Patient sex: F
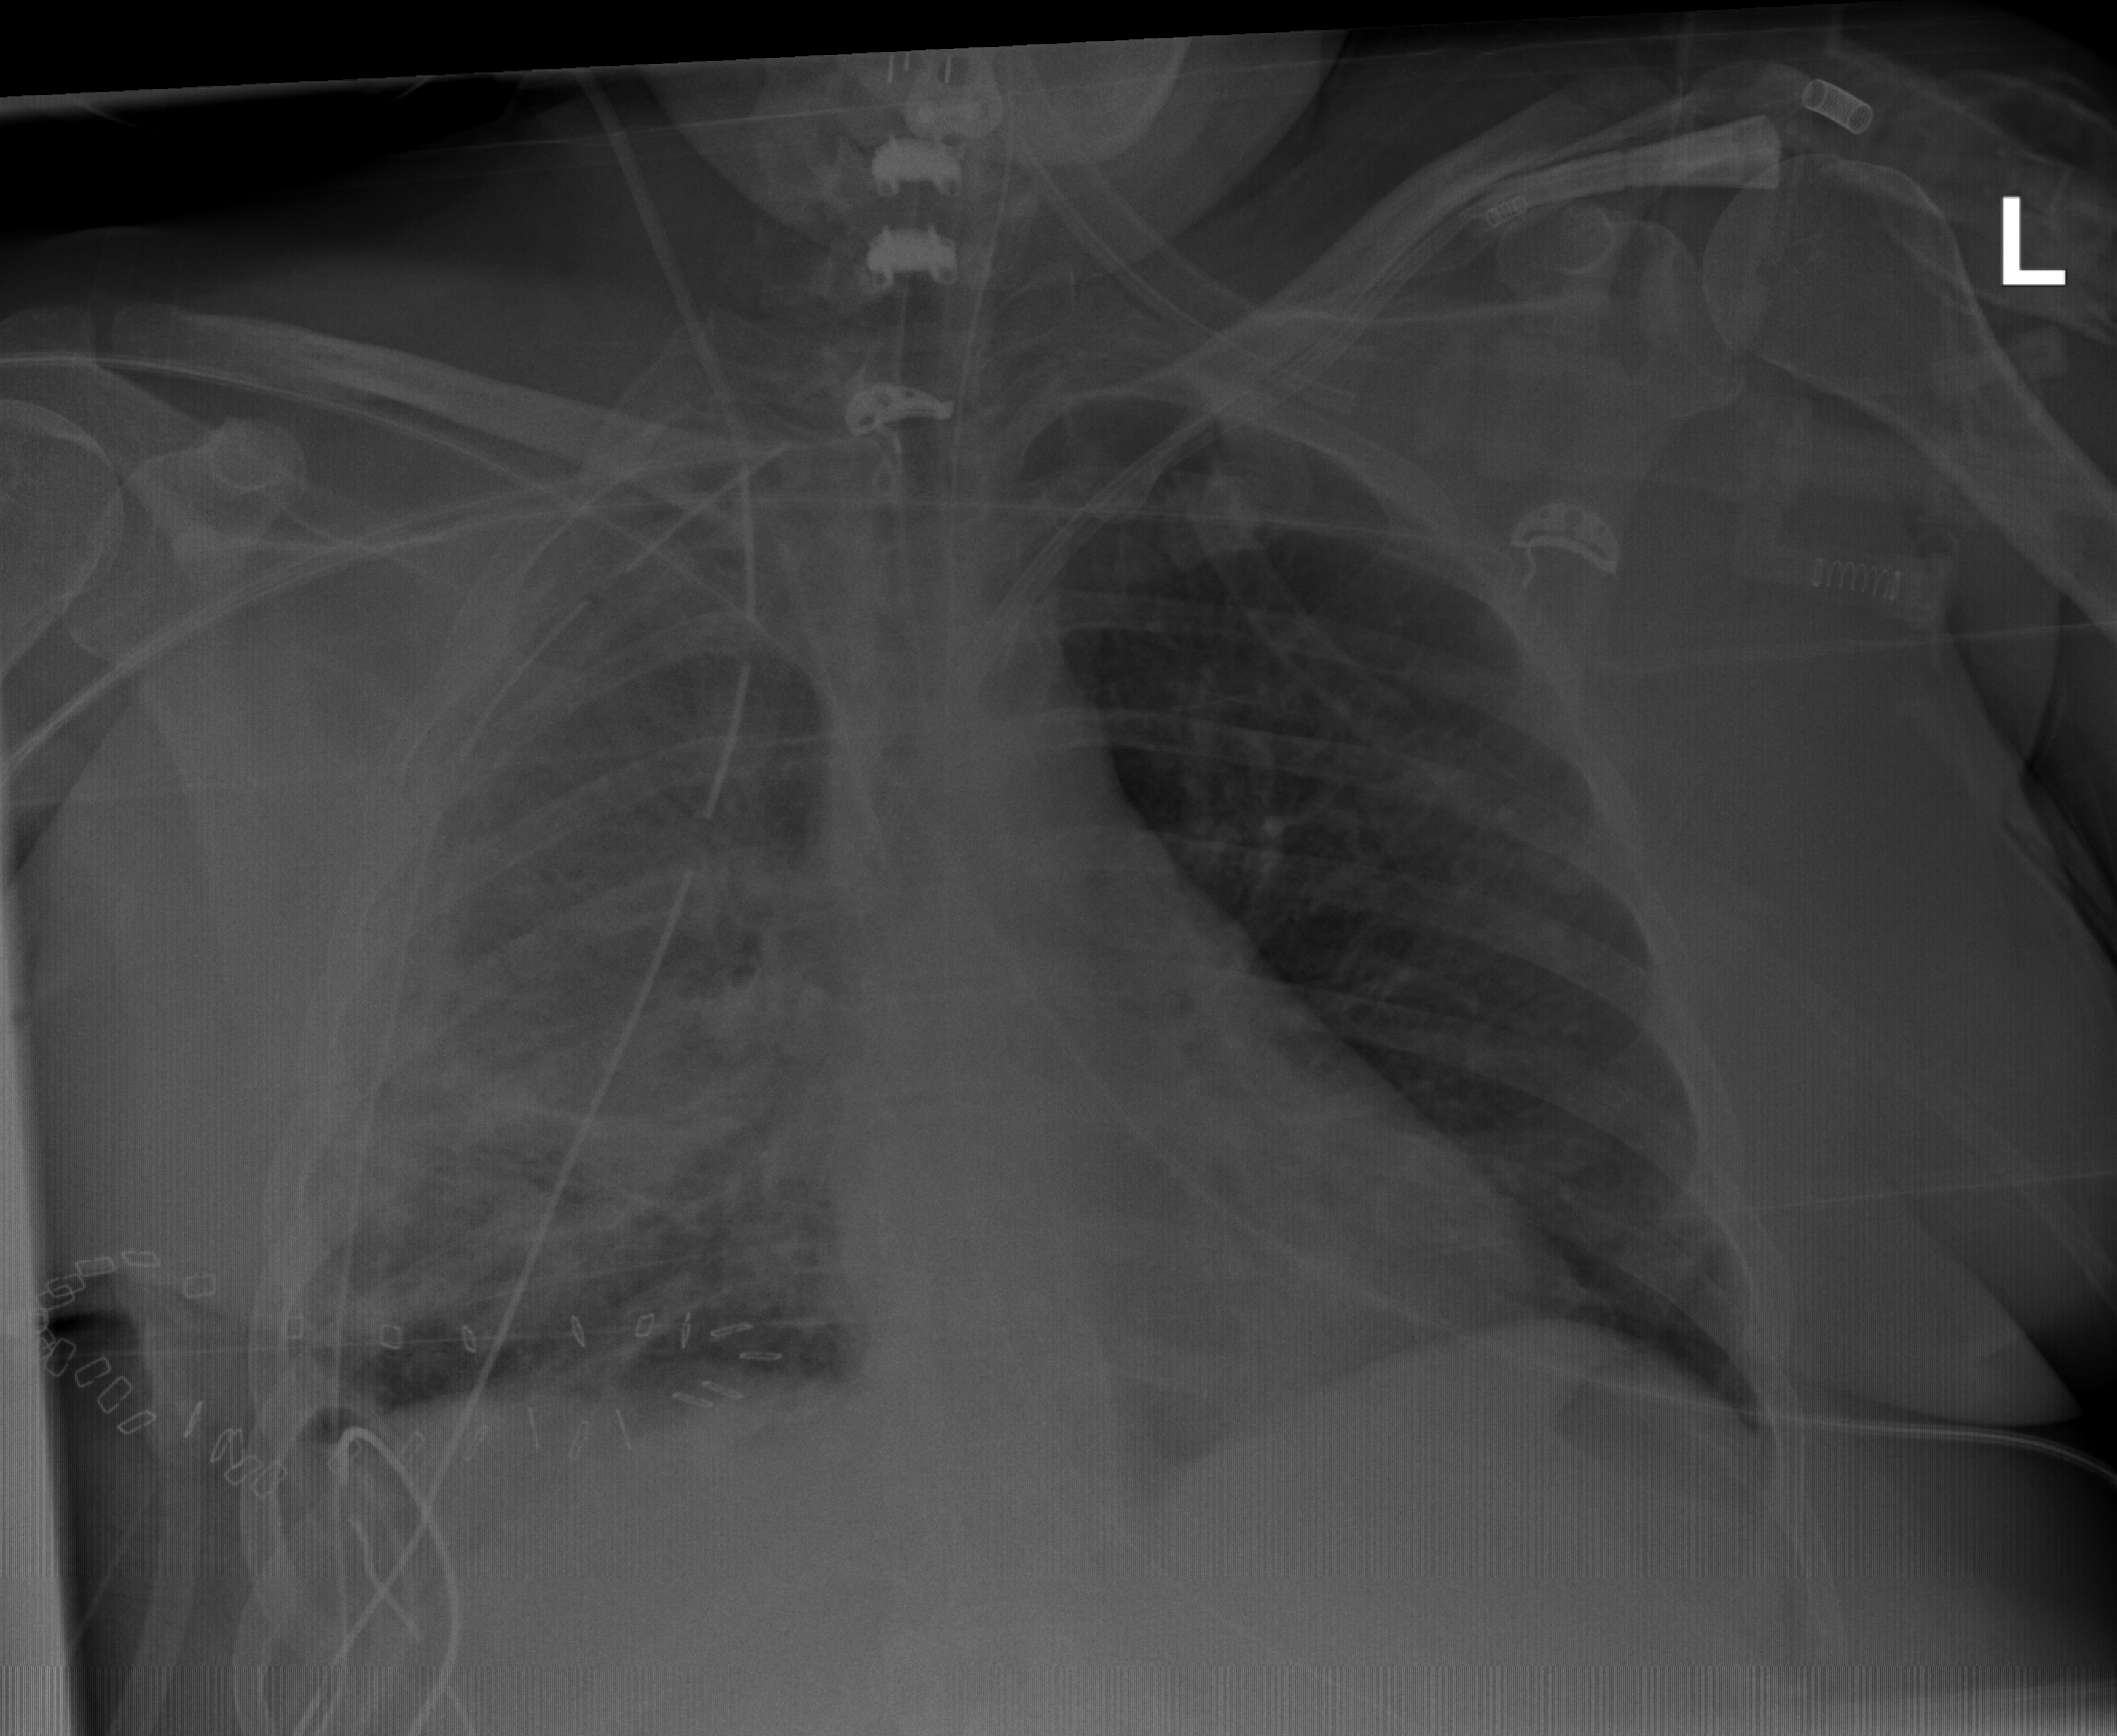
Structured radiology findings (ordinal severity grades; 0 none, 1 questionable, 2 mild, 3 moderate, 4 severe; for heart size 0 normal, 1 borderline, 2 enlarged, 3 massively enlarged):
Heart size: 2
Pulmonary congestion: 0
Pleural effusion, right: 3
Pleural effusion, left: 0
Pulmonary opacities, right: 2
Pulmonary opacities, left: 0
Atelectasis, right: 2
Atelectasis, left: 0